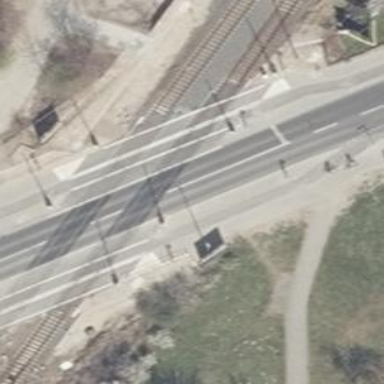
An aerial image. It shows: Full railway crossing barrier.